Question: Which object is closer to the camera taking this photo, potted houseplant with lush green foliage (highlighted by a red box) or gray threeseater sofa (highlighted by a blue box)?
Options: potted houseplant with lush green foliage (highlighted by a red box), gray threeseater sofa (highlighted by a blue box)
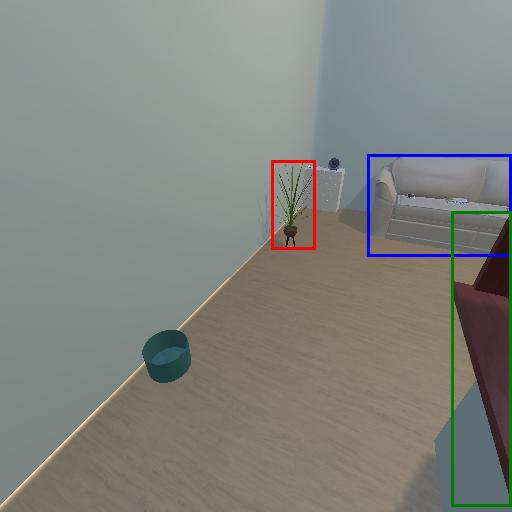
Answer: potted houseplant with lush green foliage (highlighted by a red box)